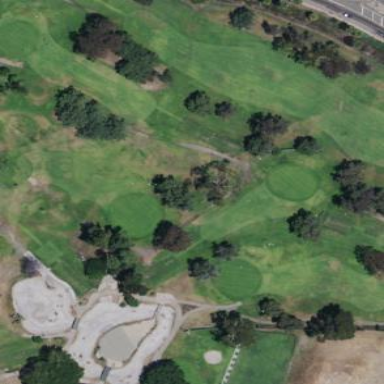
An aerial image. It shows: Golf fairway surrounded by grass.